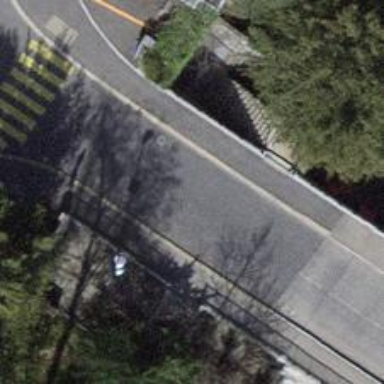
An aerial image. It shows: Sidewalk on asphalt footway bridge.